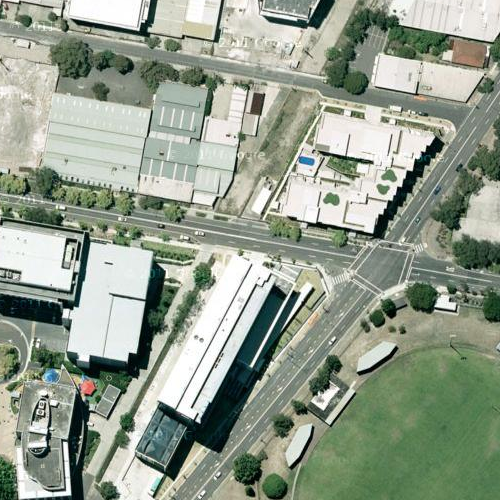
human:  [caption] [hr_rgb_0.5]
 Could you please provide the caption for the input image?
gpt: There is a lawn beside the industrial area .

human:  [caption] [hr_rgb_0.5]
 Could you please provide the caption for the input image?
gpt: There are many buildings with red and white roofs arranged densely while a lawn beside .

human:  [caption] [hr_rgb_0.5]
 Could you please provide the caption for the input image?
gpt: Many buildings with white and red roofs arranged densely in the industrial area .

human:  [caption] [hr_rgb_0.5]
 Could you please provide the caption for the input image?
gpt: An industrial area with many buildings of white and red roofs and a lawn beside .

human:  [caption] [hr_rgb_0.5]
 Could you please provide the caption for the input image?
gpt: An industrial area with many white and red buildings while a lawn beside .